四年级 · 算术
下面哪个算式运用了乘法分配律（）。

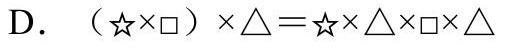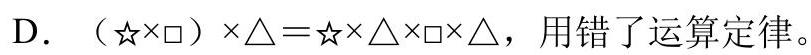
A. $25 \times(12+6)=25 \times 18$
B. $217 \times 4+217 \times 6=217 \times(4+6)$
C. $25 \times(6 \times 4)=25 \times 4 \times 6$

答案: B
解析: 解B

【分析】乘法分配律: 两个数的和与一个数相乘, 可以先把它们与这个数分别相乘, 再把两个积加起来, 结果不变, 用字母表示为: $(a+b) \times c=a \times c+b \times c$; 由此逐项进行判断即可。

【详解】A. $25 \times(12+6)=25 \times 18$, 是先算小括号里面的加法, 没有使用乘法分配律;

B. $217 \times 4+217 \times 6=217 \times(4+6)$, 运用了乘法分配律;

C. $25 \times(6 \times 4)=25 \times 4 \times 6$, 运用了乘法交换律;

故答案为: B

【点睛】本题主要通过具体的算式考查了学生对乘法分配律的熟练掌握情况, 要牢记定律内容。